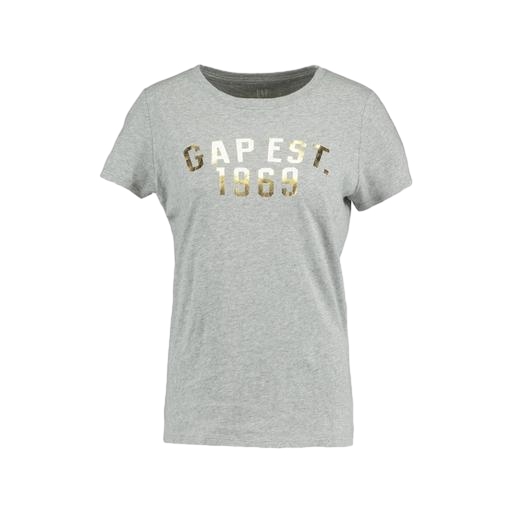
gray golden appliqué t-shirt, women's tee, graphic tee, white background